Question: I tried to install android annotations in android studio 0.4.2 with gradle but it can't configure the MainActivity_ class
I configured Here's a picture !
and this is a part of my
'''
configurations {
apt
}
dependencies {
compile 'com.android.support:gridlayout-v7:19.0.1'
compile 'com.android.support:support-v4:19.0.1'
compile 'com.android.support:appcompat-v7:19.0.1'
//android annotations
compile 'org.androidannotations:androidannotations-api:3.0'
apt 'org.androidannotations:androidannotations:3.0'
}
def getSourceSetName(variant) {
return new File(variant.dirName).getName();
}
android.applicationVariants.all { variant ->
aptOutput = file("${project.buildDir}/source/apt_generated/${variant.dirName}")
println "****************************"
println "variant: ${variant.name}"
println "manifest: ${variant.processResources.manifestFile}"
println "aptOutput: ${aptOutput}"
println "****************************"
variant.javaCompile.doFirst {
println "*** compile doFirst ${variant.name}"
aptOutput.mkdirs()
variant.javaCompile.options.compilerArgs += [
'-processorpath', configurations.apt.getAsPath(),
'-AandroidManifestFile=' + variant.processResources.manifestFile,
'-s', aptOutput
]
}
}
'''
I can inject views in my activity but it doen't find the MainActivity_ class
In the countless tutorials that i've read says that i need to mark the directory as , but i can't do that with android studio 0.4.2
Any help, appreciated!
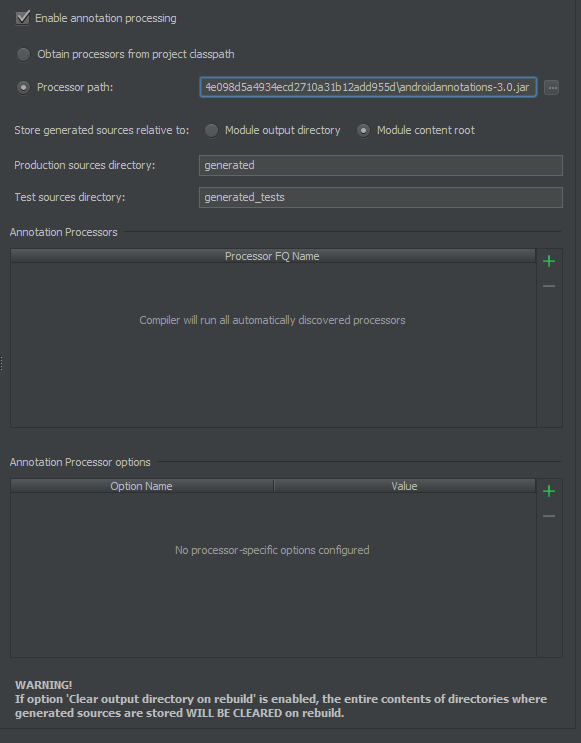
Answer: A working solution has been submitted on the <URL>: source folders have to be configured via gradle. So the configuration for android part should look like this :
'''
android {
compileSdkVersion 18
buildToolsVersion "18.0.1"
defaultConfig {
minSdkVersion 7
targetSdkVersion 18
}
sourceSets {
main {
manifest.srcFile 'src/main/AndroidManifest.xml'
java.srcDirs = ['src/main/java', 'YOUR_OTHER_PRODUCTION_SOURCE_FOLDER']
resources.srcDirs = ['src/main/res']
res.srcDirs = ['src/main/res']
}
}
}
'''
Also, I agree with Eugen, you really should use the new android-apt plugin. This has been explained on the <URL> of AA project.
I'm gonna add a part of how to configure AA on Android studio to clarify this point.